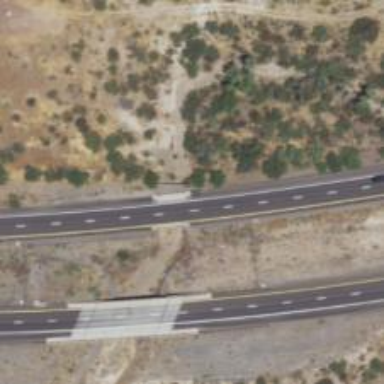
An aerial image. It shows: Track road on bridge.